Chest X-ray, PA view. Patient: 37 years old, sex M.
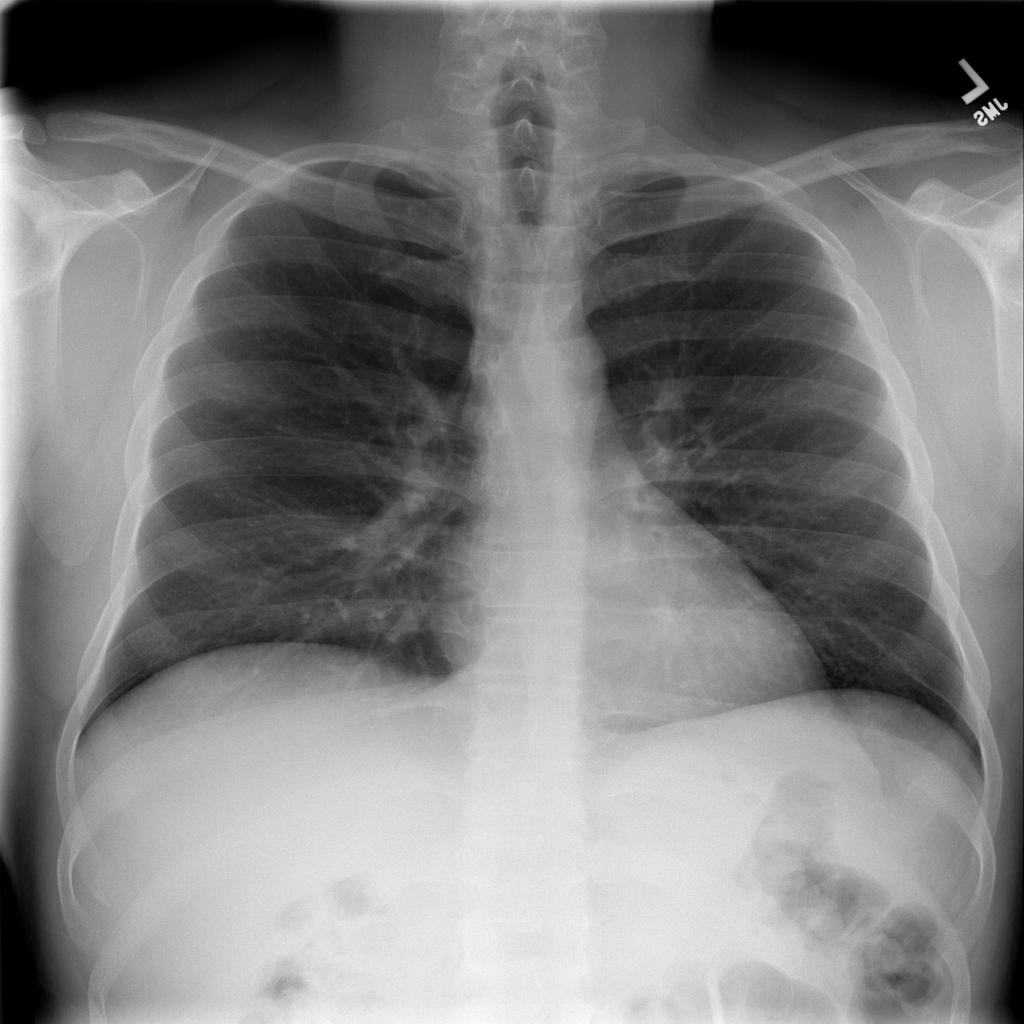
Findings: Mass